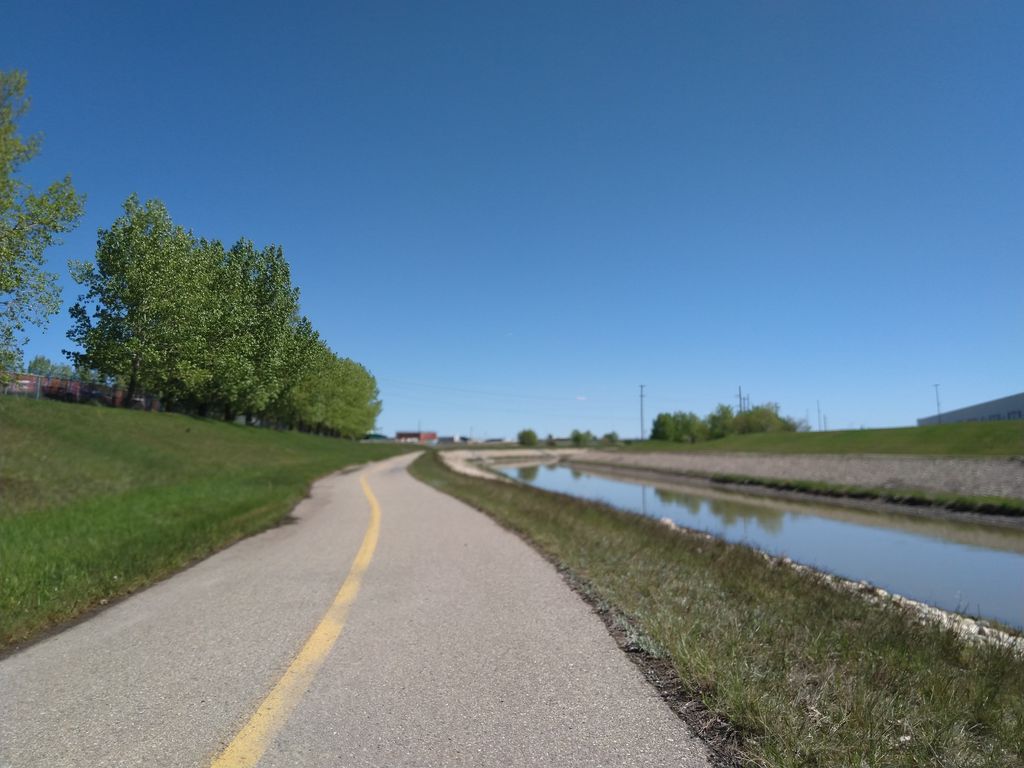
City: calgary